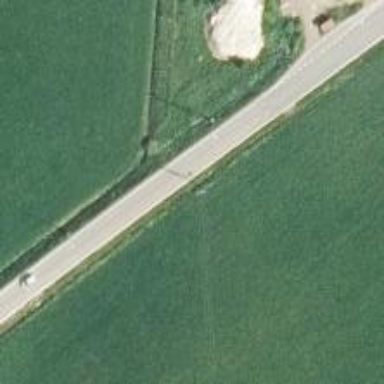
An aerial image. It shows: Power pole.